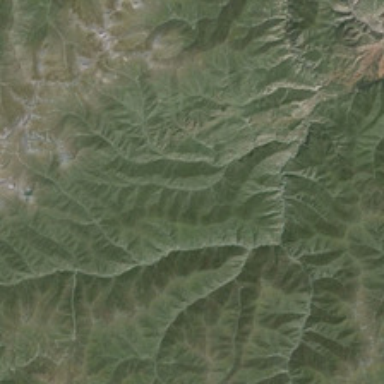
It is a piece of green mountain .